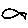
Label: fish